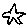
Label: star